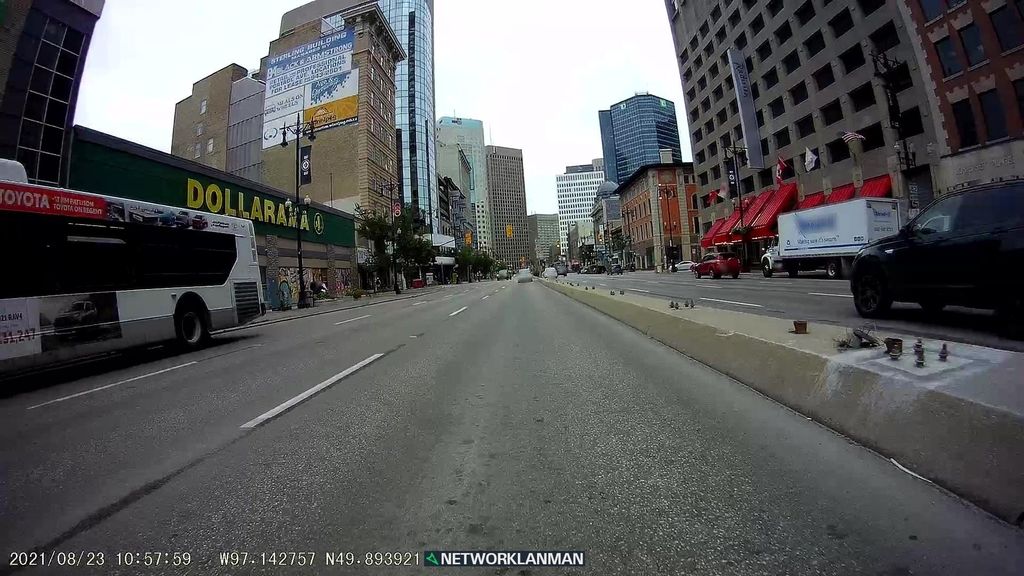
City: winnipeg